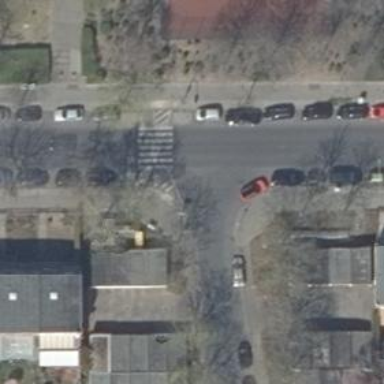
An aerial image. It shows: Marked zebra crossing on the road.